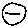
Label: circle